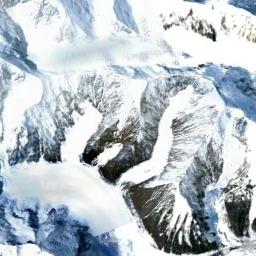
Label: snowberg